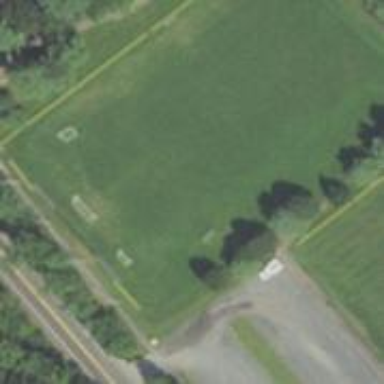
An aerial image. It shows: Soccer pitch designated for leisure and sports activities.